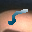
Label: 5